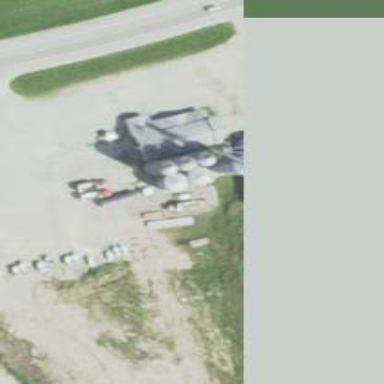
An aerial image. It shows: Silo.